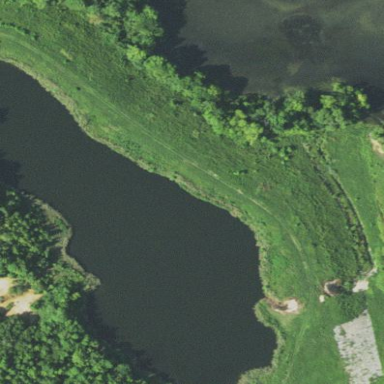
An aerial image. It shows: Dam along waterway.